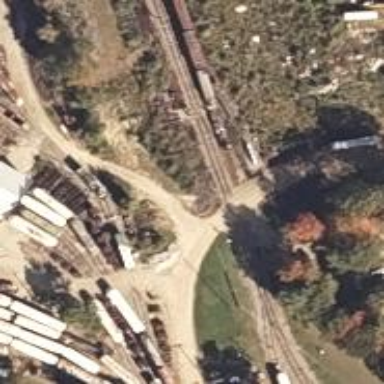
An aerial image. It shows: Tram railway passing through service yard.